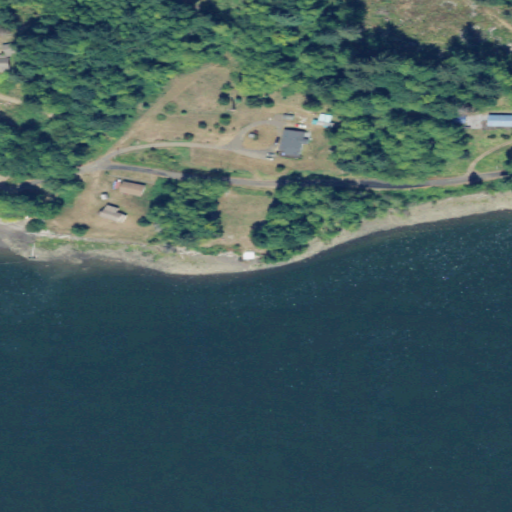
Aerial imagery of cape in Washington named Elliott Point containing open water, deciduous forest, herbaceous wetlands, grassland, open development, low intensity development, woody wetlands, mixed forest, medium intensity development, and barren land